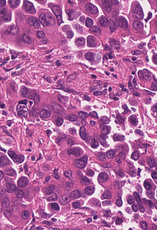
Tumor epithelial tissue: yes
Tumor-associated stroma tissue: yes
Normal tissue: no